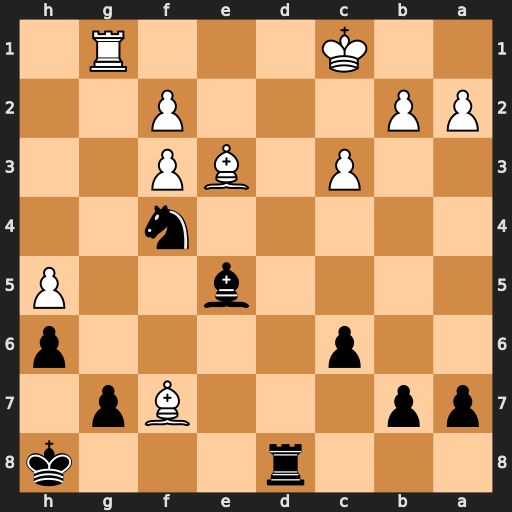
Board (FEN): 3r3k/pp3Bp1/2p4p/4b2P/5n2/2P1BP2/PP3P2/2K3R1
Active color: b
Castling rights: -
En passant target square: -
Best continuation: Ne2+ Kc2 Nxg1